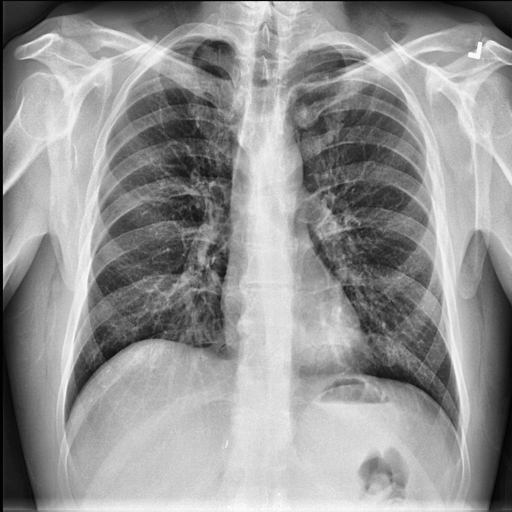
Finding: NORMAL